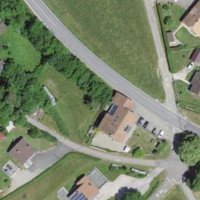
EUNIS habitat code: 55
Species observed at this site:
Fagopyrum esculentum